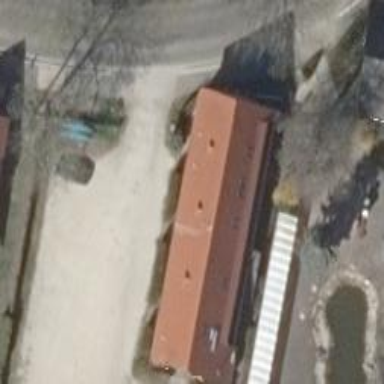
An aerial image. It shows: Hotel building with gabled roof.